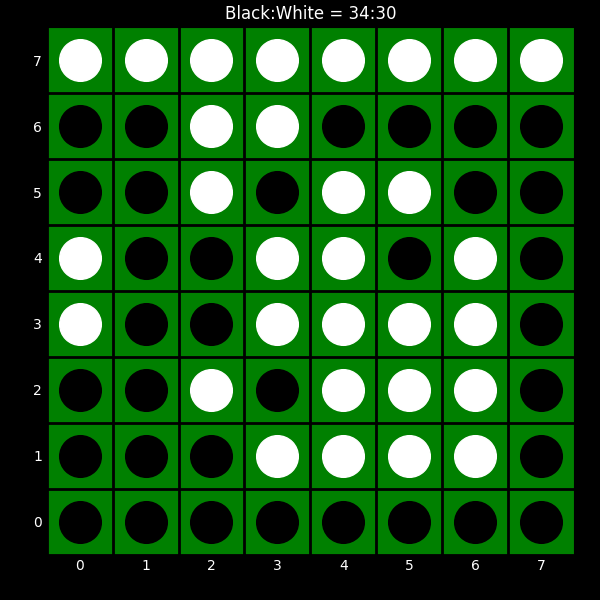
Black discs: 34
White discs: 30